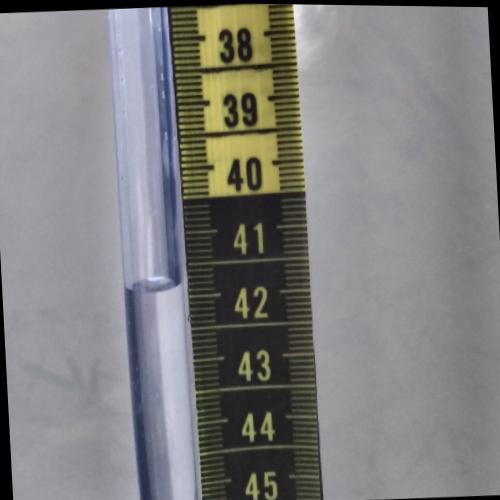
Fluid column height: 41.9 cm